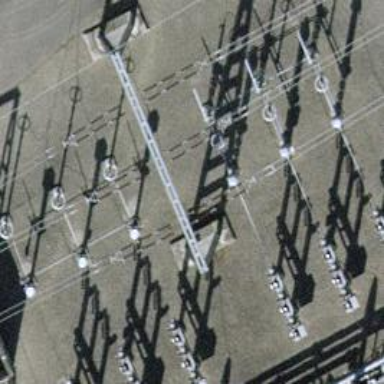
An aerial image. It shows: Three power lines with cables.